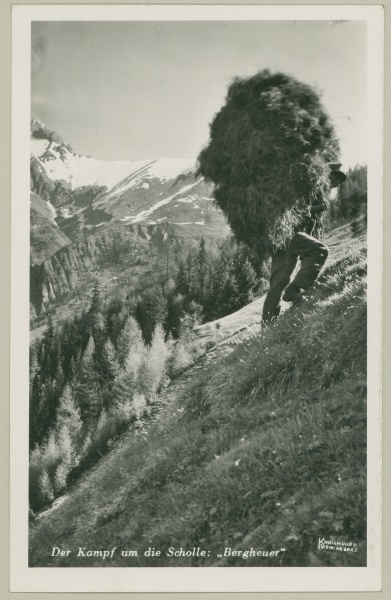
Institution: Österreichisches Museum für Volkskunde Wien
Schlagwörter: baum, berg, hand, himmel, kampf, mann, bäume, landschaft, grau, hut, schwarz, stroh, gras, rasen, schnee, wiese, hose, mütze, tragen, hügel, kalt, weide, busch, futter, wald, arbeit, abhang, ernte, heu, kiepe, schwer, berge, gebirge, gipfel, gletscher, hang, alm, steil, tannen, bauer, foto, nahrung, höhe, alpen, haufen, schwarzweiß, schneebedeckt, steigen, scholle, alp, mühe, bergbauern, landwirt, anhang, bergauf, mähen, bergsteigen, baur, schweiss, schwitzen, schen, beeg, starker mann, glätscher, bürl, bergheuer, kötze, plackerei, versorgung der tiere, schöne landschaften, habe ich bei meinem vater auch noch gesehen, heubeit, steiler, berg busch, angestengend, knochenarbeit